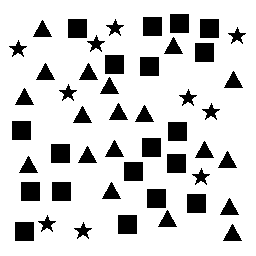
Squares: 19
Triangles: 19
Stars: 10
Total shapes: 48